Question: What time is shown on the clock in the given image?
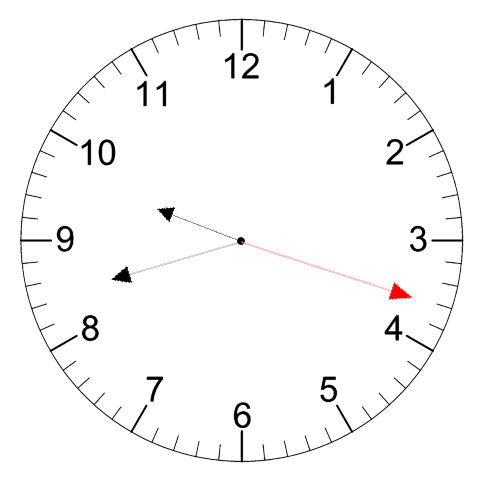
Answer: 09:42:18